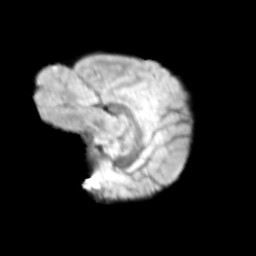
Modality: T2w
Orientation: sagittal
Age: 10
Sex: male
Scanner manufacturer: siemens
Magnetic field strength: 3 T
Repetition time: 3.8 s
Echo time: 0.07 s